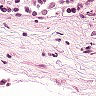
Metastatic tissue present: no